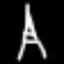
Label: The Eiffel Tower